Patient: sex F, age 27
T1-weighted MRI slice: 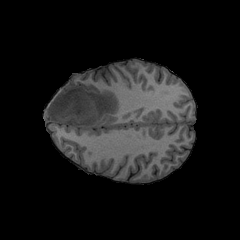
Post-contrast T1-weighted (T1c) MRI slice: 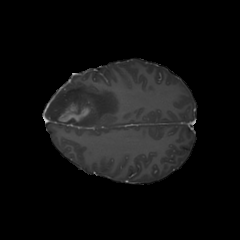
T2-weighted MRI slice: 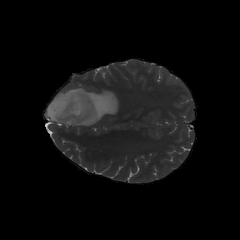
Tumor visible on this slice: yes
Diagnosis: Astrocytoma, IDH-mutant
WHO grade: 4